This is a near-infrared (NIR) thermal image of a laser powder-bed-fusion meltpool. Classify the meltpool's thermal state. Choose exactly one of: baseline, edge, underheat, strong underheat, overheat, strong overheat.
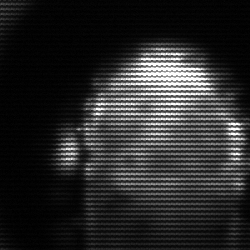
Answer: baseline